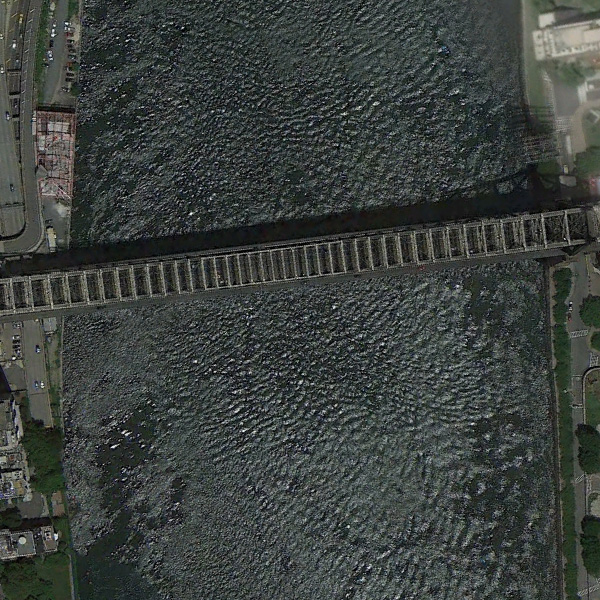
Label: Bridge